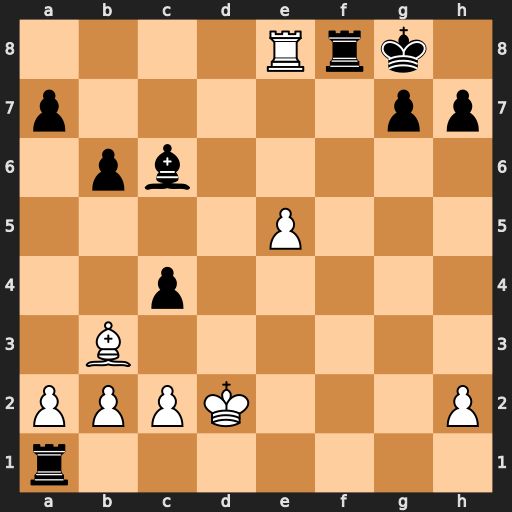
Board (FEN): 4Rrk1/p5pp/1pb5/4P3/2p5/1B6/PPPK3P/r7
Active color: w
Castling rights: -
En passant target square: -
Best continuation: Bxc4+ Bd5 Bxd5+ Kh8 Rxf8#